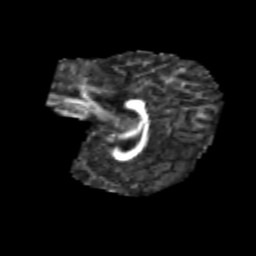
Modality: FA
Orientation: sagittal
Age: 7
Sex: male
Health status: healthy